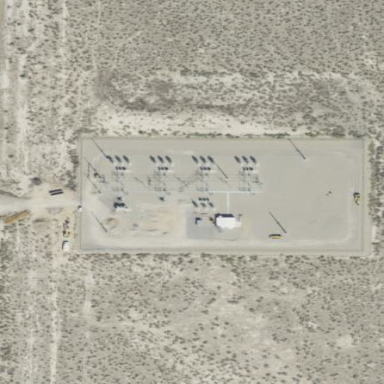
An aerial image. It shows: There is distribution substation enclosed by fence.